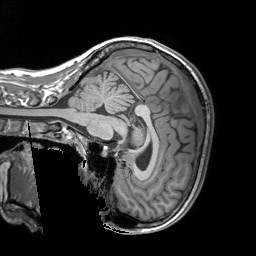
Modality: T1w
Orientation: sagittal
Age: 25
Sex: female
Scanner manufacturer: siemens
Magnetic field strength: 3 T
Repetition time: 1.9 s
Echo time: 0.00252 s